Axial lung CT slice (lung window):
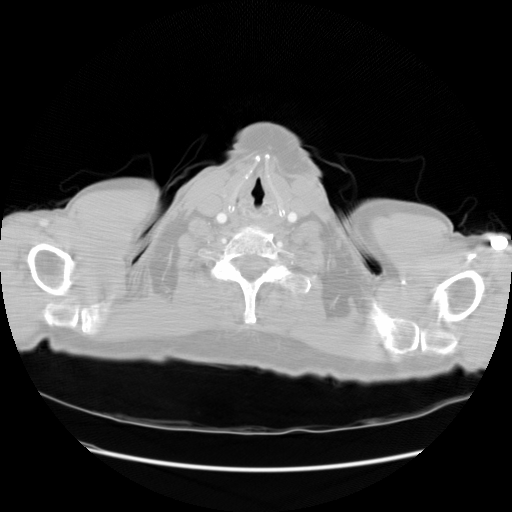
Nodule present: no